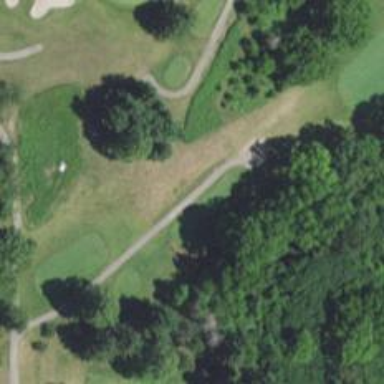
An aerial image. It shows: Path used for both walking and golf.